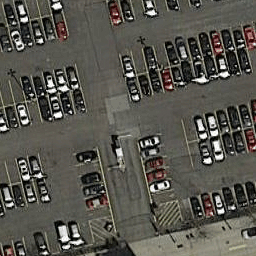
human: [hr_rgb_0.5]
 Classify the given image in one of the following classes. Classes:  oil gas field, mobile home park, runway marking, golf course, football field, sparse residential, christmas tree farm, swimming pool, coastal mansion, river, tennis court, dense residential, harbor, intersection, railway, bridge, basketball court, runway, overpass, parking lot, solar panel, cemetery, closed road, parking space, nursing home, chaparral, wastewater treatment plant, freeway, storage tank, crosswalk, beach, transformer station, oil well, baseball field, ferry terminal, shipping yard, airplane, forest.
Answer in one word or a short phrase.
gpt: parking lot